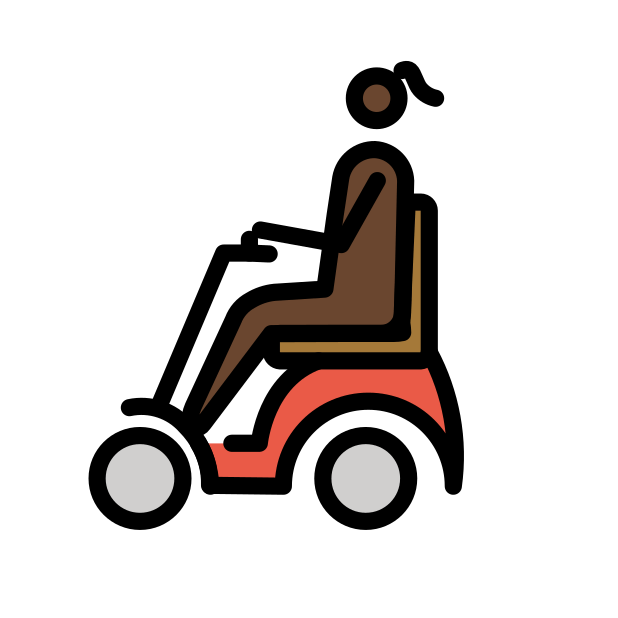
woman in motorized wheelchair: dark skin tone